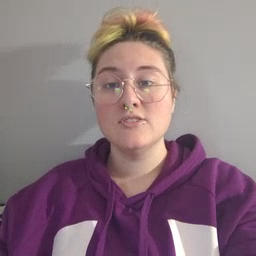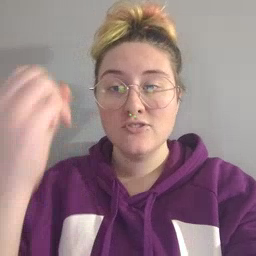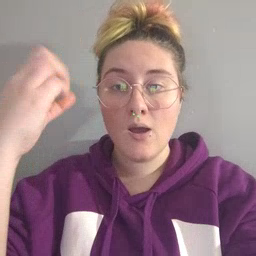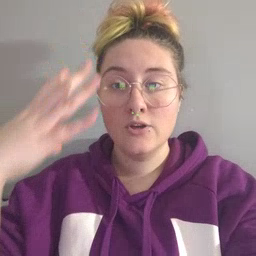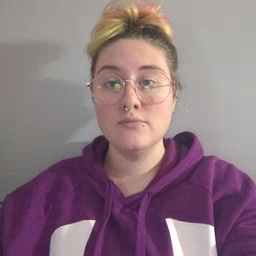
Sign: shower